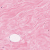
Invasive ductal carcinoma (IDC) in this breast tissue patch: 0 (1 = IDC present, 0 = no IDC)